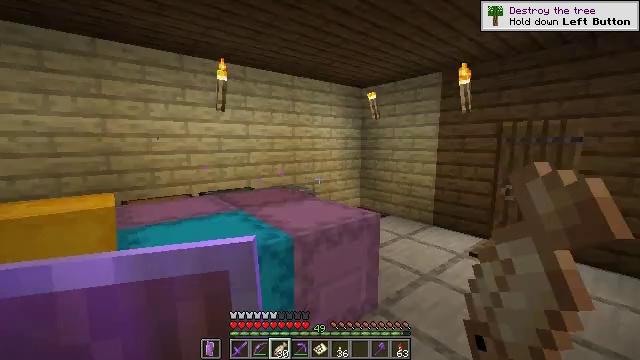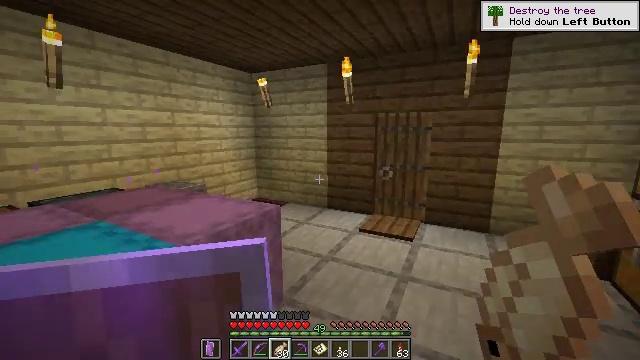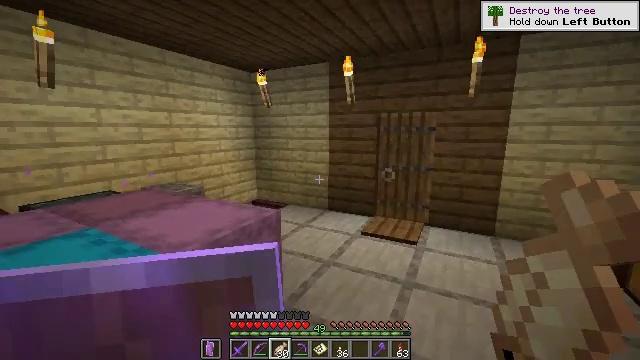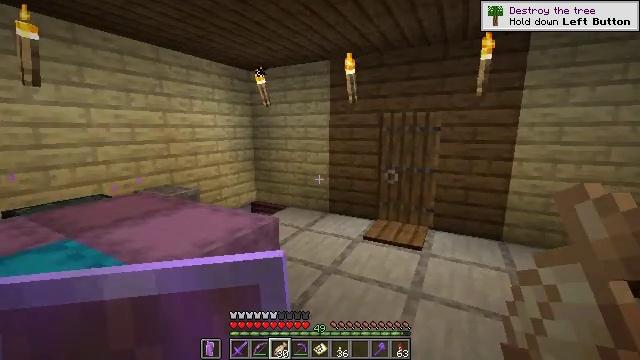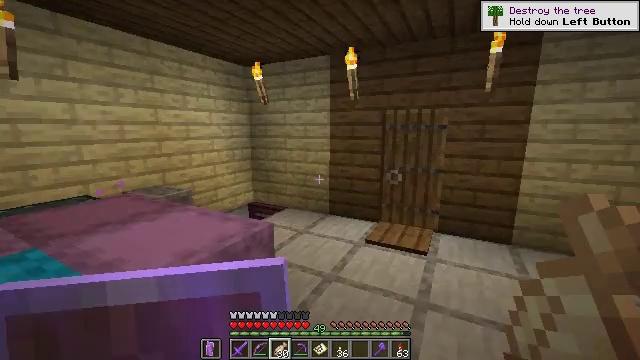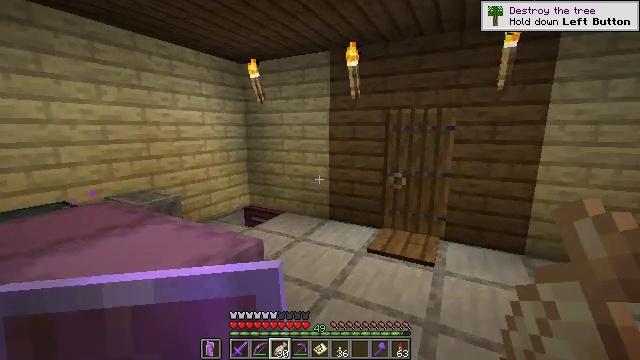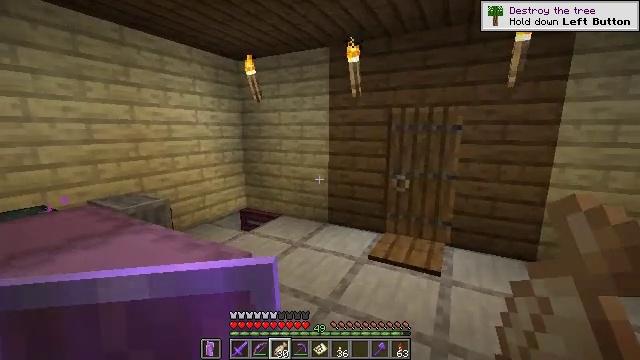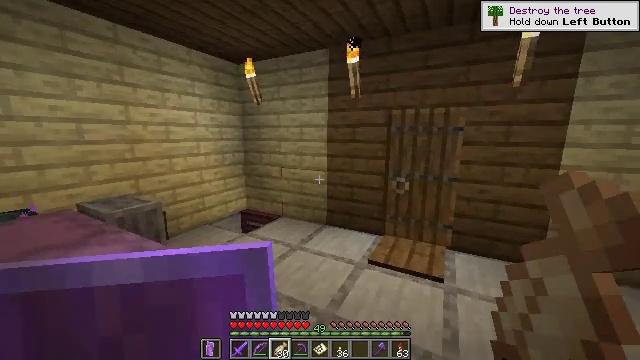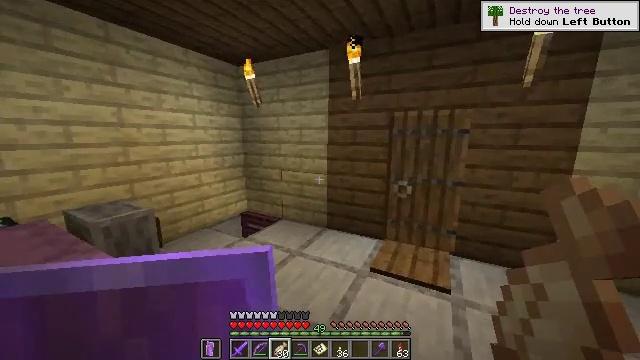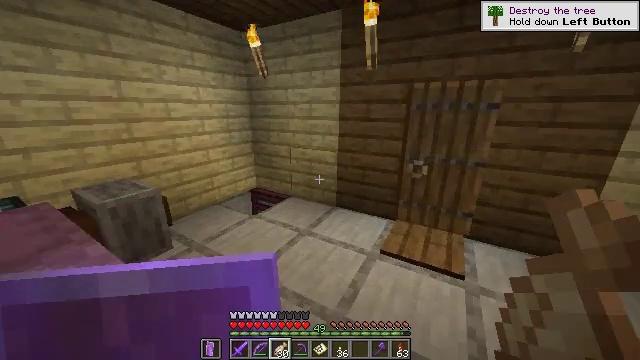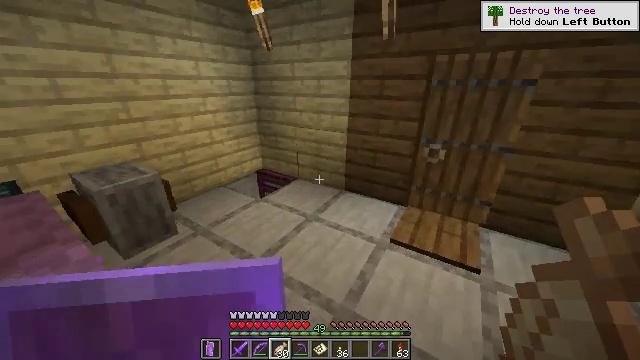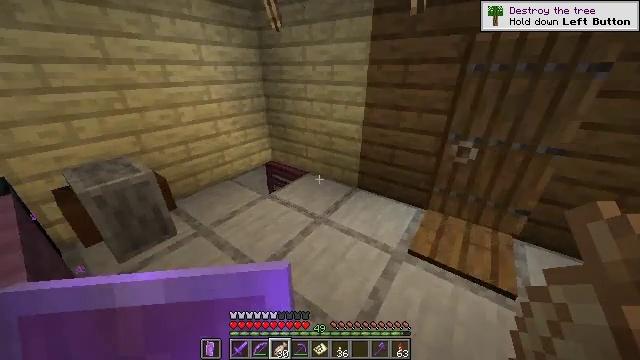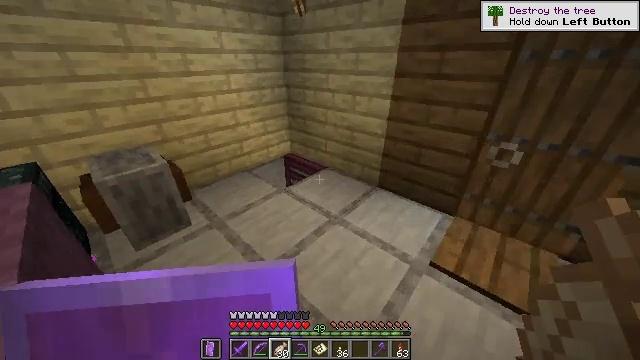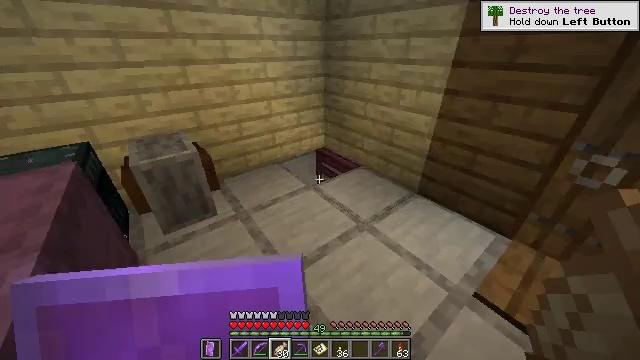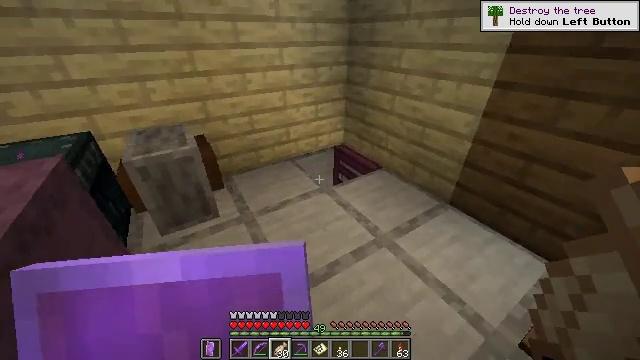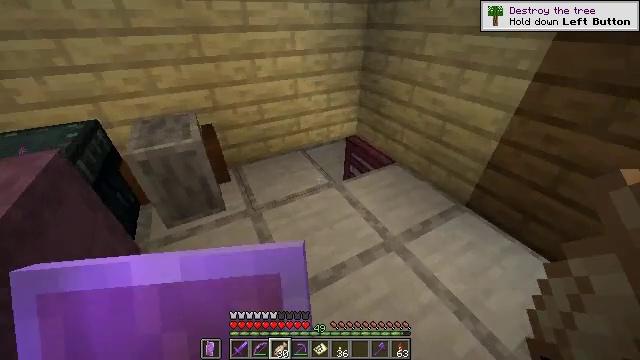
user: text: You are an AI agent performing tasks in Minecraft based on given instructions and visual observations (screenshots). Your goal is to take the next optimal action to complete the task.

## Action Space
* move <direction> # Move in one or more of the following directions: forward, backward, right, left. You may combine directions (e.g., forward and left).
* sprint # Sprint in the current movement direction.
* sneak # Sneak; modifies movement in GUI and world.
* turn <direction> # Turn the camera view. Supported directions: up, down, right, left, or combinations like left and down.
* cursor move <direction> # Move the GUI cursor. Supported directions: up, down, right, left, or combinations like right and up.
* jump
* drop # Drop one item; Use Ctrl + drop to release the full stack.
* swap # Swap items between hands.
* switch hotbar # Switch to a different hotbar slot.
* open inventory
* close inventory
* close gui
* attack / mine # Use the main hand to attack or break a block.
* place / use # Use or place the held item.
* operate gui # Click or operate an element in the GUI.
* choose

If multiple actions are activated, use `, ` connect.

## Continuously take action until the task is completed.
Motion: motion action
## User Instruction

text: Gather the cartography table from its current location.
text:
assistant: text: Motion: move forward, turn right and down
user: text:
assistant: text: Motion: move forward
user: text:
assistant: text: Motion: move forward
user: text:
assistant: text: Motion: move forward
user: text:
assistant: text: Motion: move forward
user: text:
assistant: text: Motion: move forward, sprint
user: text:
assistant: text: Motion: move forward, sprint
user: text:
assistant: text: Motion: move forward, sprint
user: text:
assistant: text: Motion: move forward, sprint, turn left and down
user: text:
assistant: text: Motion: move forward, sprint, turn left and down
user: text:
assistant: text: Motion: move forward, sprint, turn left and down
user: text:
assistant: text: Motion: move forward, sprint, turn left and down
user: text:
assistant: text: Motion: move forward, sprint, turn left and down
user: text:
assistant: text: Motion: move forward, sprint, turn left and down
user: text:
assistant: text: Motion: move forward, sprint, turn left and down
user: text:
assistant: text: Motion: move forward, sprint, turn left and down
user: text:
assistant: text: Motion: move forward, sprint, turn down
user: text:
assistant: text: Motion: move forward, sprint, turn down
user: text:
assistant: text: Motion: move forward, sprint, turn down
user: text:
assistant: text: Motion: move forward, sprint, turn down
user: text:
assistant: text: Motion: move forward, sprint, turn right and down
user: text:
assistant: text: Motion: move forward, sprint, turn right and down
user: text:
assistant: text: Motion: move forward, sprint, turn right and down
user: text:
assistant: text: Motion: move forward, sprint, turn right and down
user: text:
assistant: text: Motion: sprint, turn right and down
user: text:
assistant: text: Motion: no_op
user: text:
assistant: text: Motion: no_op
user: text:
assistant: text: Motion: no_op
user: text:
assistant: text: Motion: turn right and down
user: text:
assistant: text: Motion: turn right and down